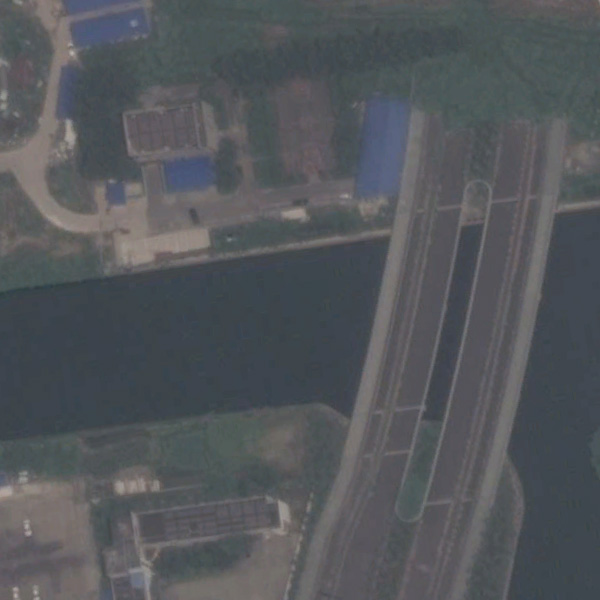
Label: Bridge